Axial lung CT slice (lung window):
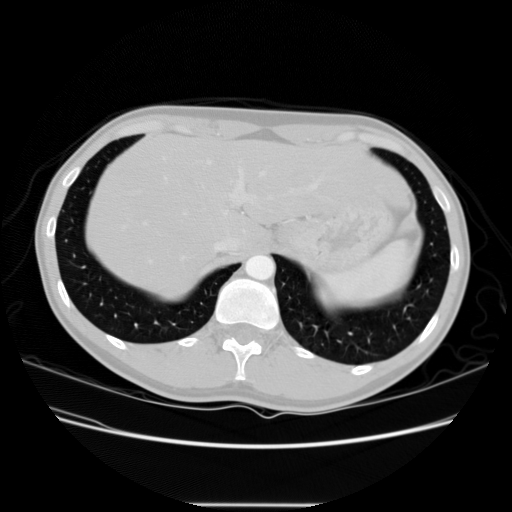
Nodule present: no